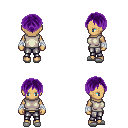
a pixel art fantasy rpg character, female body template, human, tanned skin, white sleeveless shirt, metal pants, purple parted hairstyle, white cloth bandages, white slippers, four views (front, back, left, right), 2x2 character sprite sheet, small pixel art, hard edges, no anti-aliasing